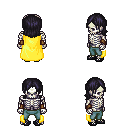
a pixel art fantasy rpg character, male body template, skeleton, yellow cape, teal pants, raven long bangs hairstyle, cloth bracers, ghillies, four views (front, back, left, right), 2x2 character sprite sheet, small pixel art, hard edges, no anti-aliasing